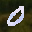
Label: 0